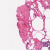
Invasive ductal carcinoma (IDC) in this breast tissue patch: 0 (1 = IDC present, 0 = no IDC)